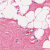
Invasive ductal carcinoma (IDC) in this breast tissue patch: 0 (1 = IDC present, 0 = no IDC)